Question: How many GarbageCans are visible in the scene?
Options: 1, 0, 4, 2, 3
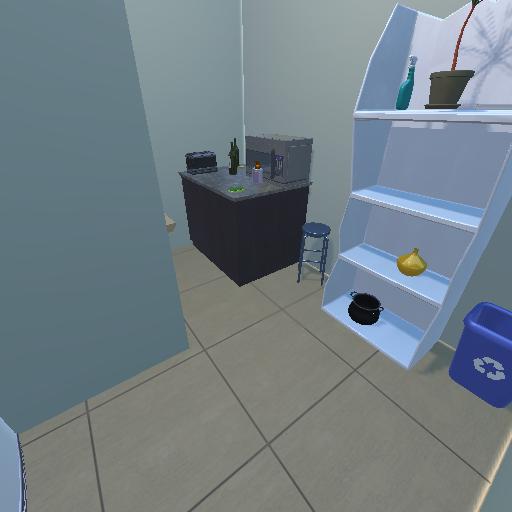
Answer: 1